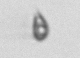
Label: Cryptophyta